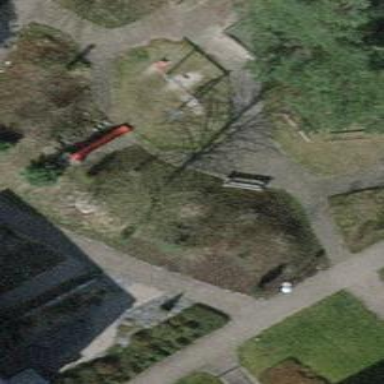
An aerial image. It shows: Playground area for leisure land.